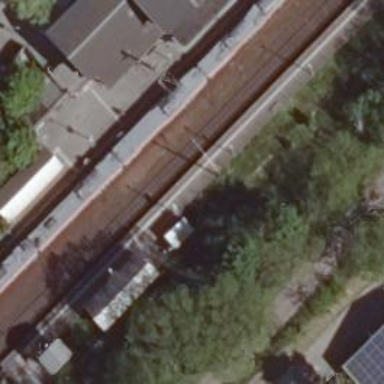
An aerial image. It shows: Close-up of railway platform edge.